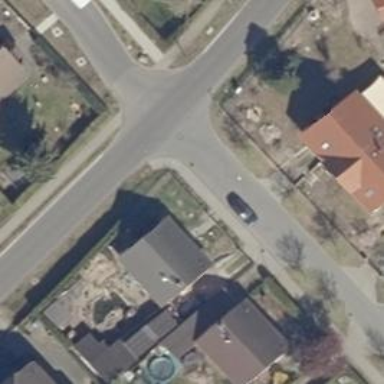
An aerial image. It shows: Unmarked crossing on the road.